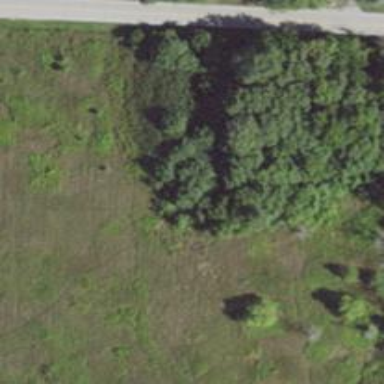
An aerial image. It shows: Disc golf hole.